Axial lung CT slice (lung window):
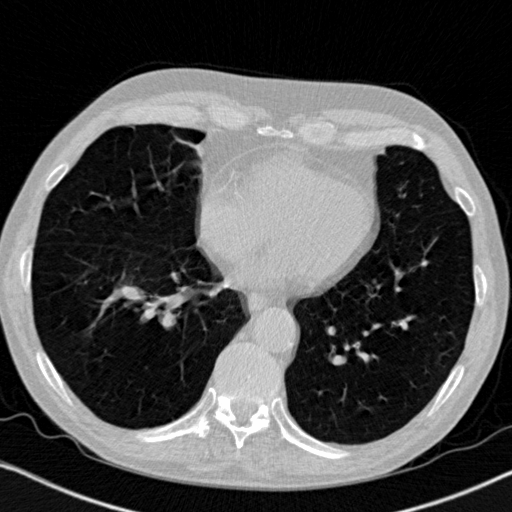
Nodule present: no